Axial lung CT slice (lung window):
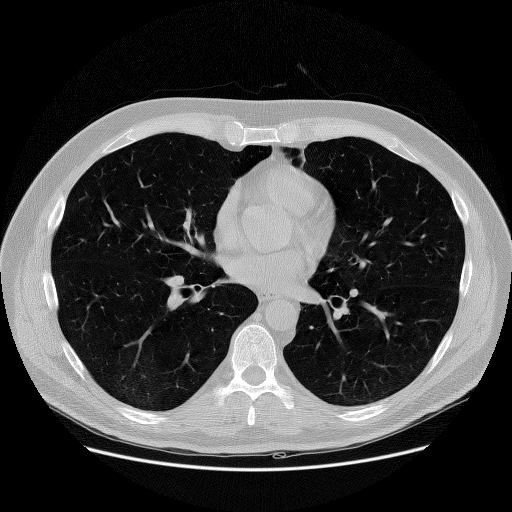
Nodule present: no